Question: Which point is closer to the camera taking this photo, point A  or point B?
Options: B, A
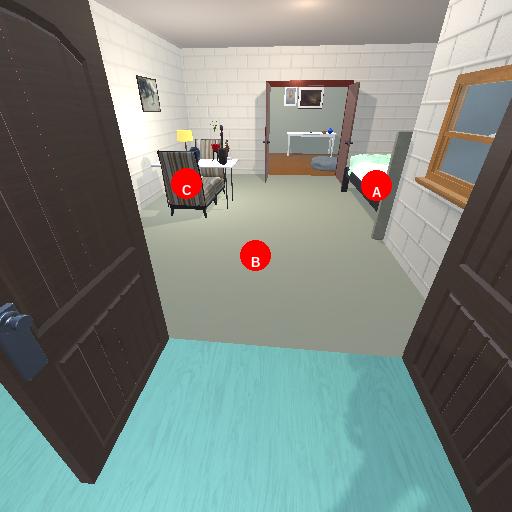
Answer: B